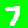
Digit: 7